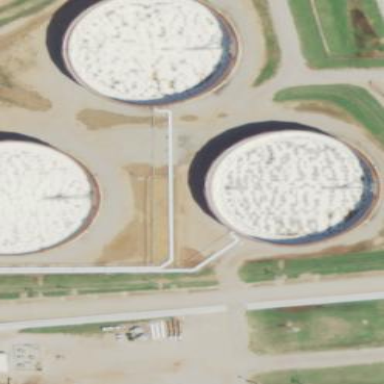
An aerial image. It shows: Storage tank which is man-made.